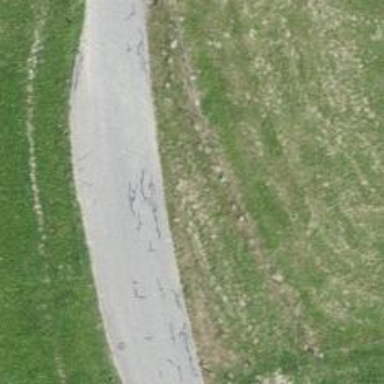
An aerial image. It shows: Passing place on the road.